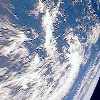
Label: cloud